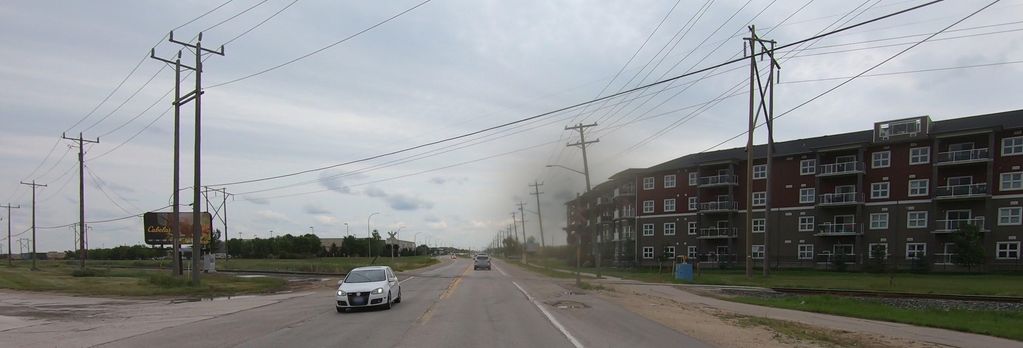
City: winnipeg